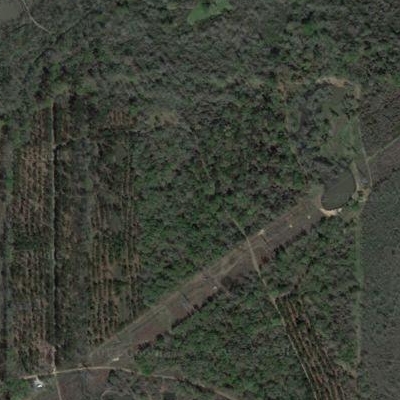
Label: eForest